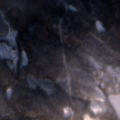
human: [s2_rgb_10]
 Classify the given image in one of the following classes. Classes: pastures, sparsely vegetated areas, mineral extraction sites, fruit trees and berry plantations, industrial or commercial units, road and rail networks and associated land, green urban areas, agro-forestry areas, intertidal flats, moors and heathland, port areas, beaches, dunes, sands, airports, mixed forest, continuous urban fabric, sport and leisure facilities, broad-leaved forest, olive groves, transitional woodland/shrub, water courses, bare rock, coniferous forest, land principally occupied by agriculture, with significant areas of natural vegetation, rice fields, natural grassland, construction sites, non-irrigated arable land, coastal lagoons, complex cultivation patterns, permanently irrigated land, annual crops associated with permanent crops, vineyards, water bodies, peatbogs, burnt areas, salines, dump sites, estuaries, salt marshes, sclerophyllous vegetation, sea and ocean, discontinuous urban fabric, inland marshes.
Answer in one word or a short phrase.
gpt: coniferous forest, mixed forest, transitional woodland/shrub